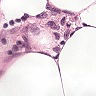
Metastatic tissue present: no